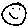
Label: smiley face